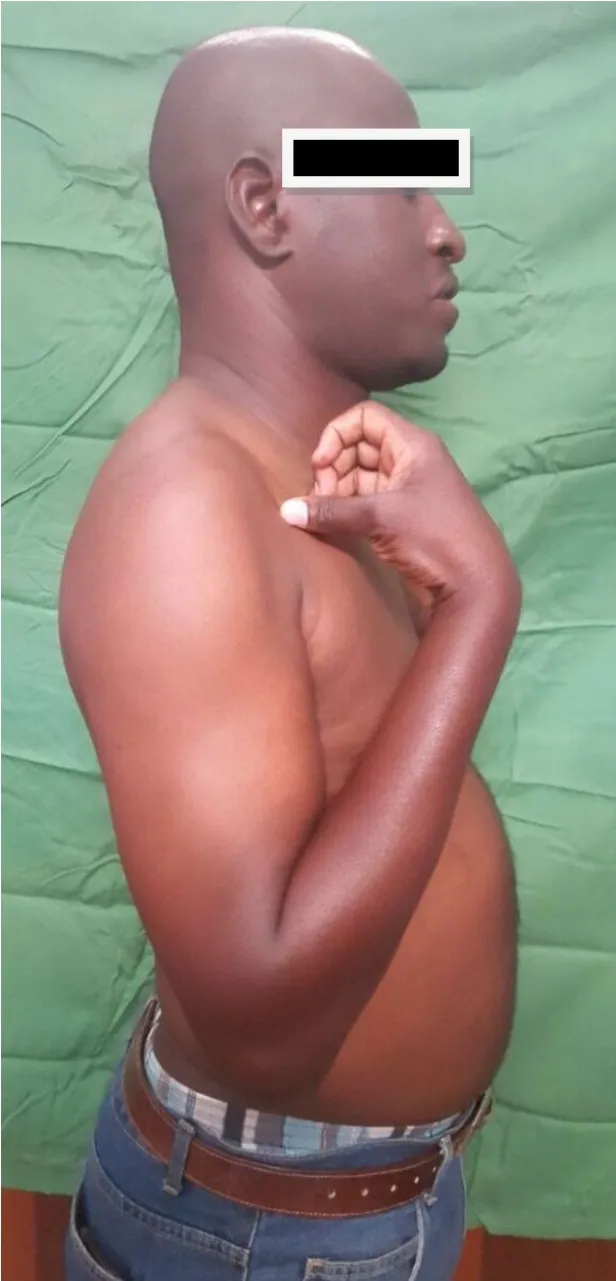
Very good elbow flexion at seven months follow-up.
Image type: radiology (ct)